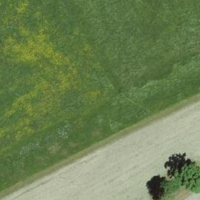
EUNIS habitat code: 52
Species observed at this site:
Silene dioica